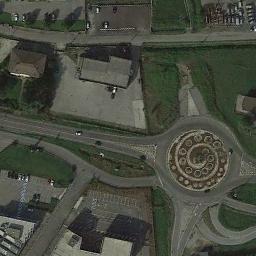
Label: roundabout